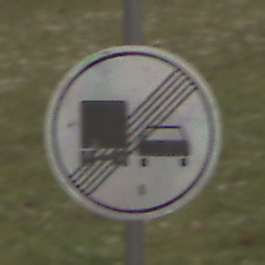
Verkehrszeichen: EndeUeberholverbotKraftfahrzeuge
Umgebung: Outdoor, Nature
Tageszeit: Midday
Wetter: Overcast
Licht: Natural
Jahreszeit: NotSpecified
Kontrast: LowContrast